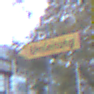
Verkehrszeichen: UmleitungswegweiserLinksweisend
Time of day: SunriseSunset
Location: Outdoor (Urban)
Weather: PartlyCloudy
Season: NotSpecified
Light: Natural